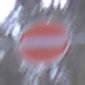
Verkehrszeichen: VerbotDerEinfahrt
Umgebung: Outdoor, Nature
Tageszeit: MorningAfternoon
Wetter: Overcast
Licht: Natural
Jahreszeit: Winter
Kontrast: LowContrast